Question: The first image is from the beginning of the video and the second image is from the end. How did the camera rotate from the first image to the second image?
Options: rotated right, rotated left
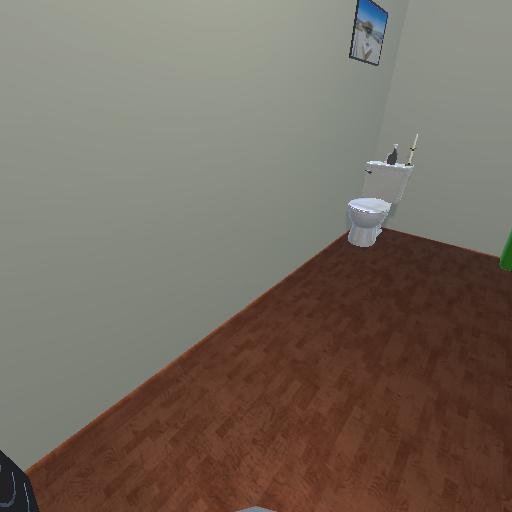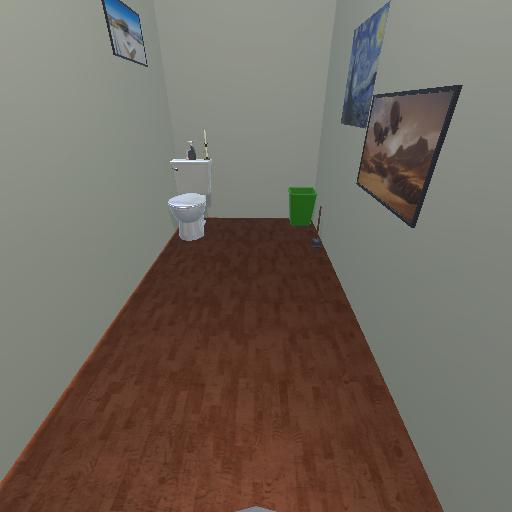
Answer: rotated right